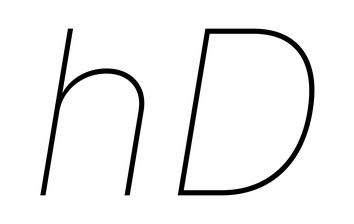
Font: Inter-Italic_Thin_Italic